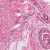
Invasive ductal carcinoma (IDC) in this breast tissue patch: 0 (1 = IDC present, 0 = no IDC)